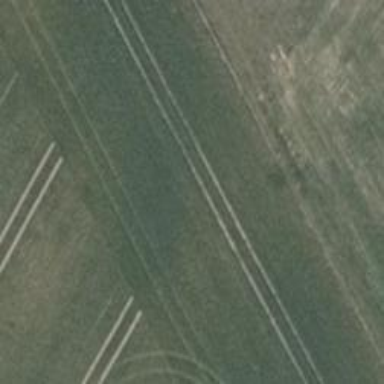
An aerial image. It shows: Grass track road with grade 5 tracktype.